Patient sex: M
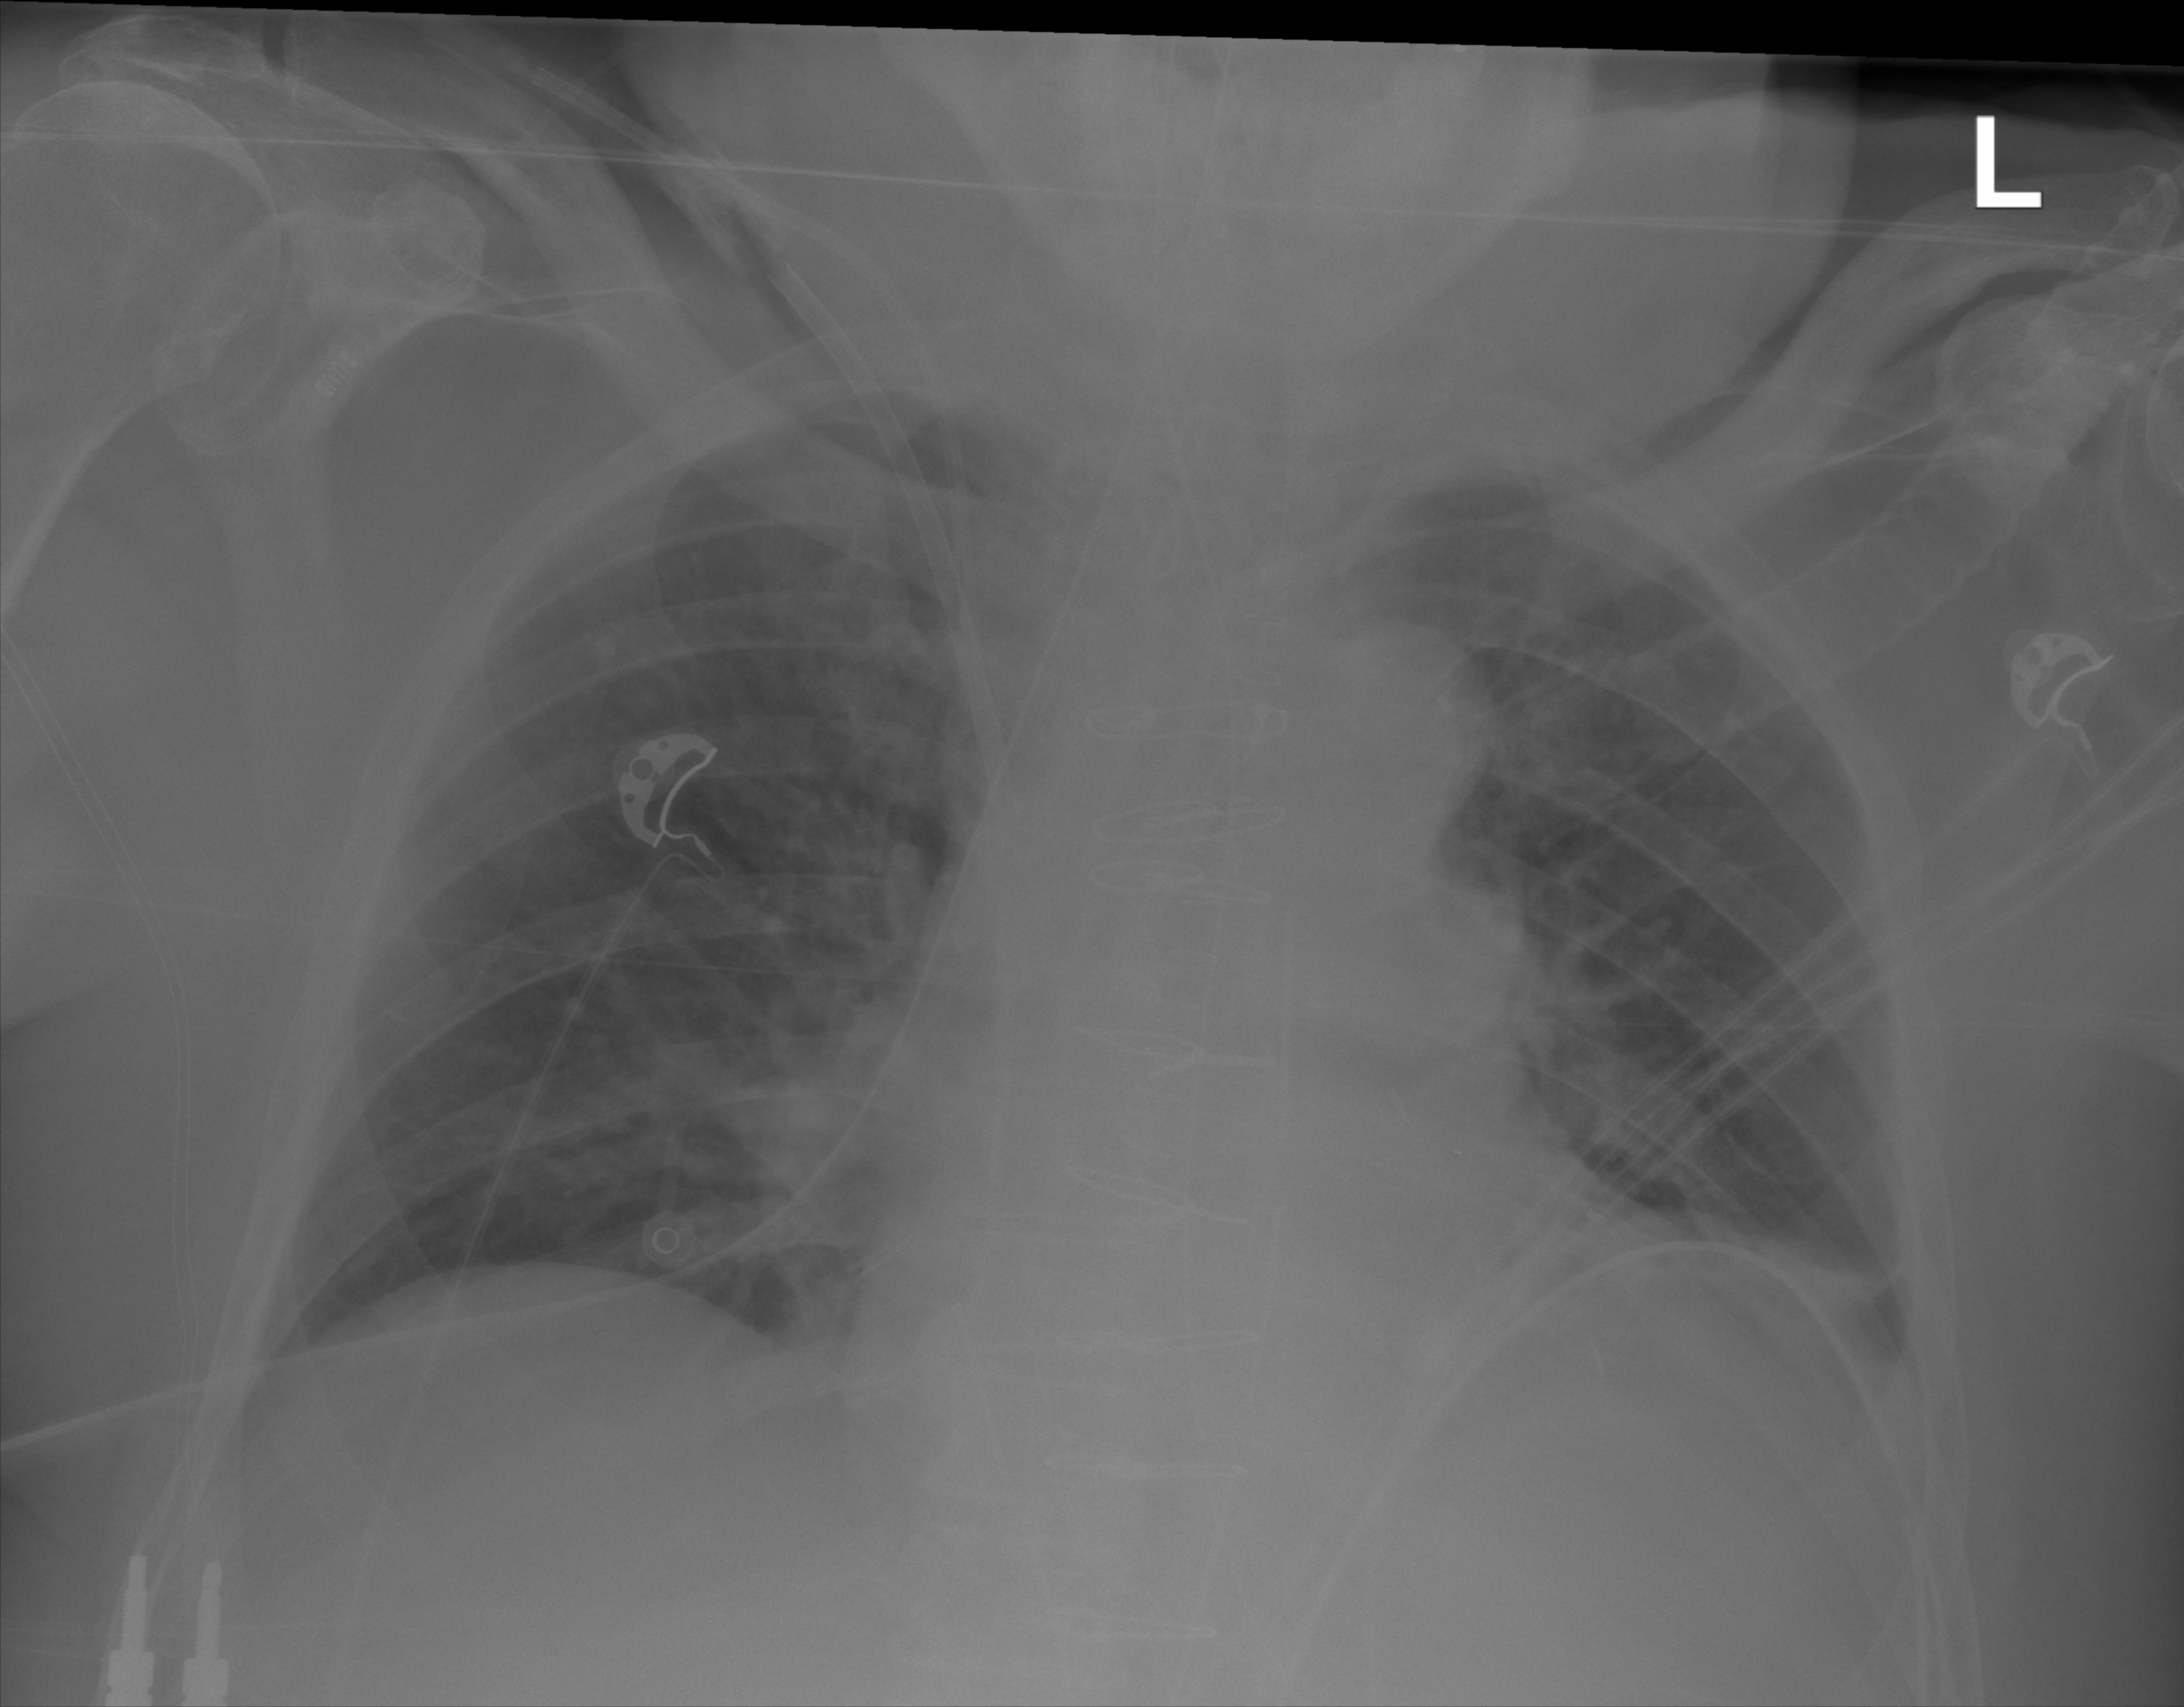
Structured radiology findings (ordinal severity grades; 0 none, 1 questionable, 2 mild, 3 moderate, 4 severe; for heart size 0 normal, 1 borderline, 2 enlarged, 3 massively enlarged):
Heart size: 1
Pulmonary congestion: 0
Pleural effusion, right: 0
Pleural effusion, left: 0
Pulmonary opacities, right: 0
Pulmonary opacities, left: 0
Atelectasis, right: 0
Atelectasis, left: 2